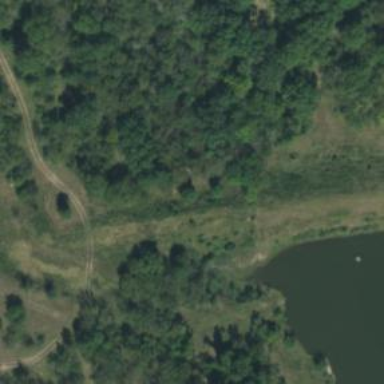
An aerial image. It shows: Reservoir.